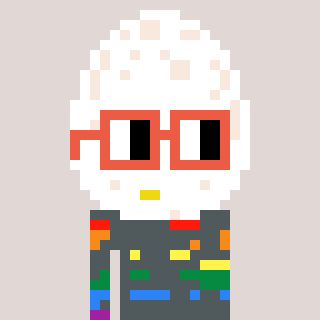
a pixel art character with square orange glasses, a egg-shaped head and a gold-colored body on a warm background